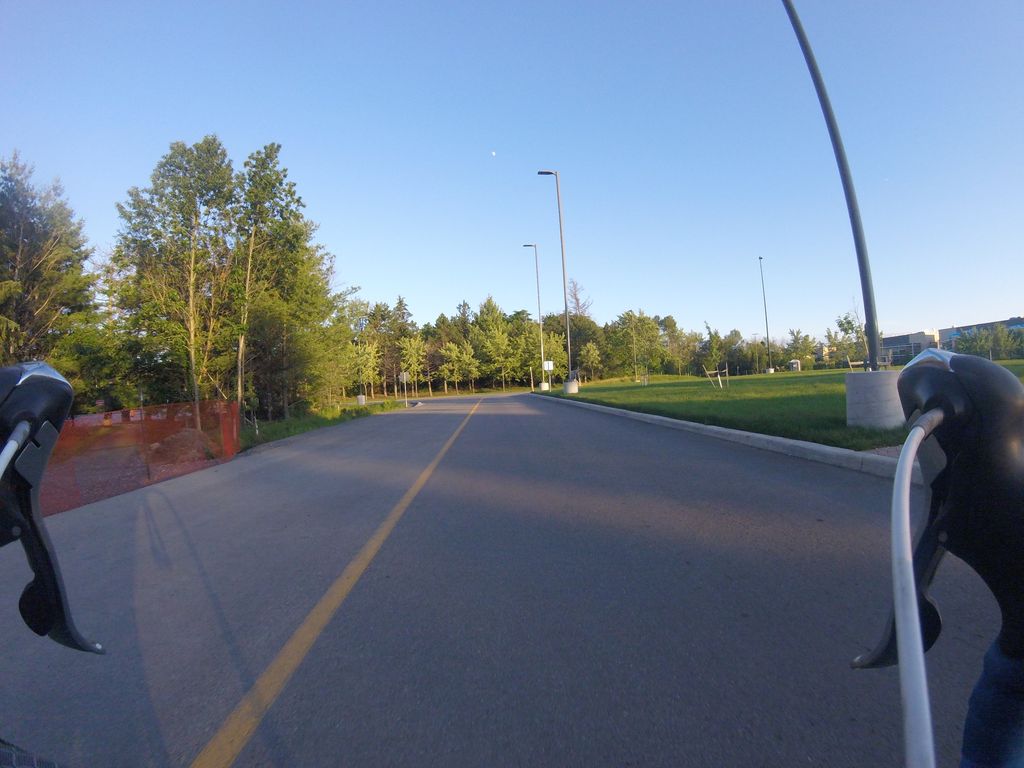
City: ottawa-gatineau